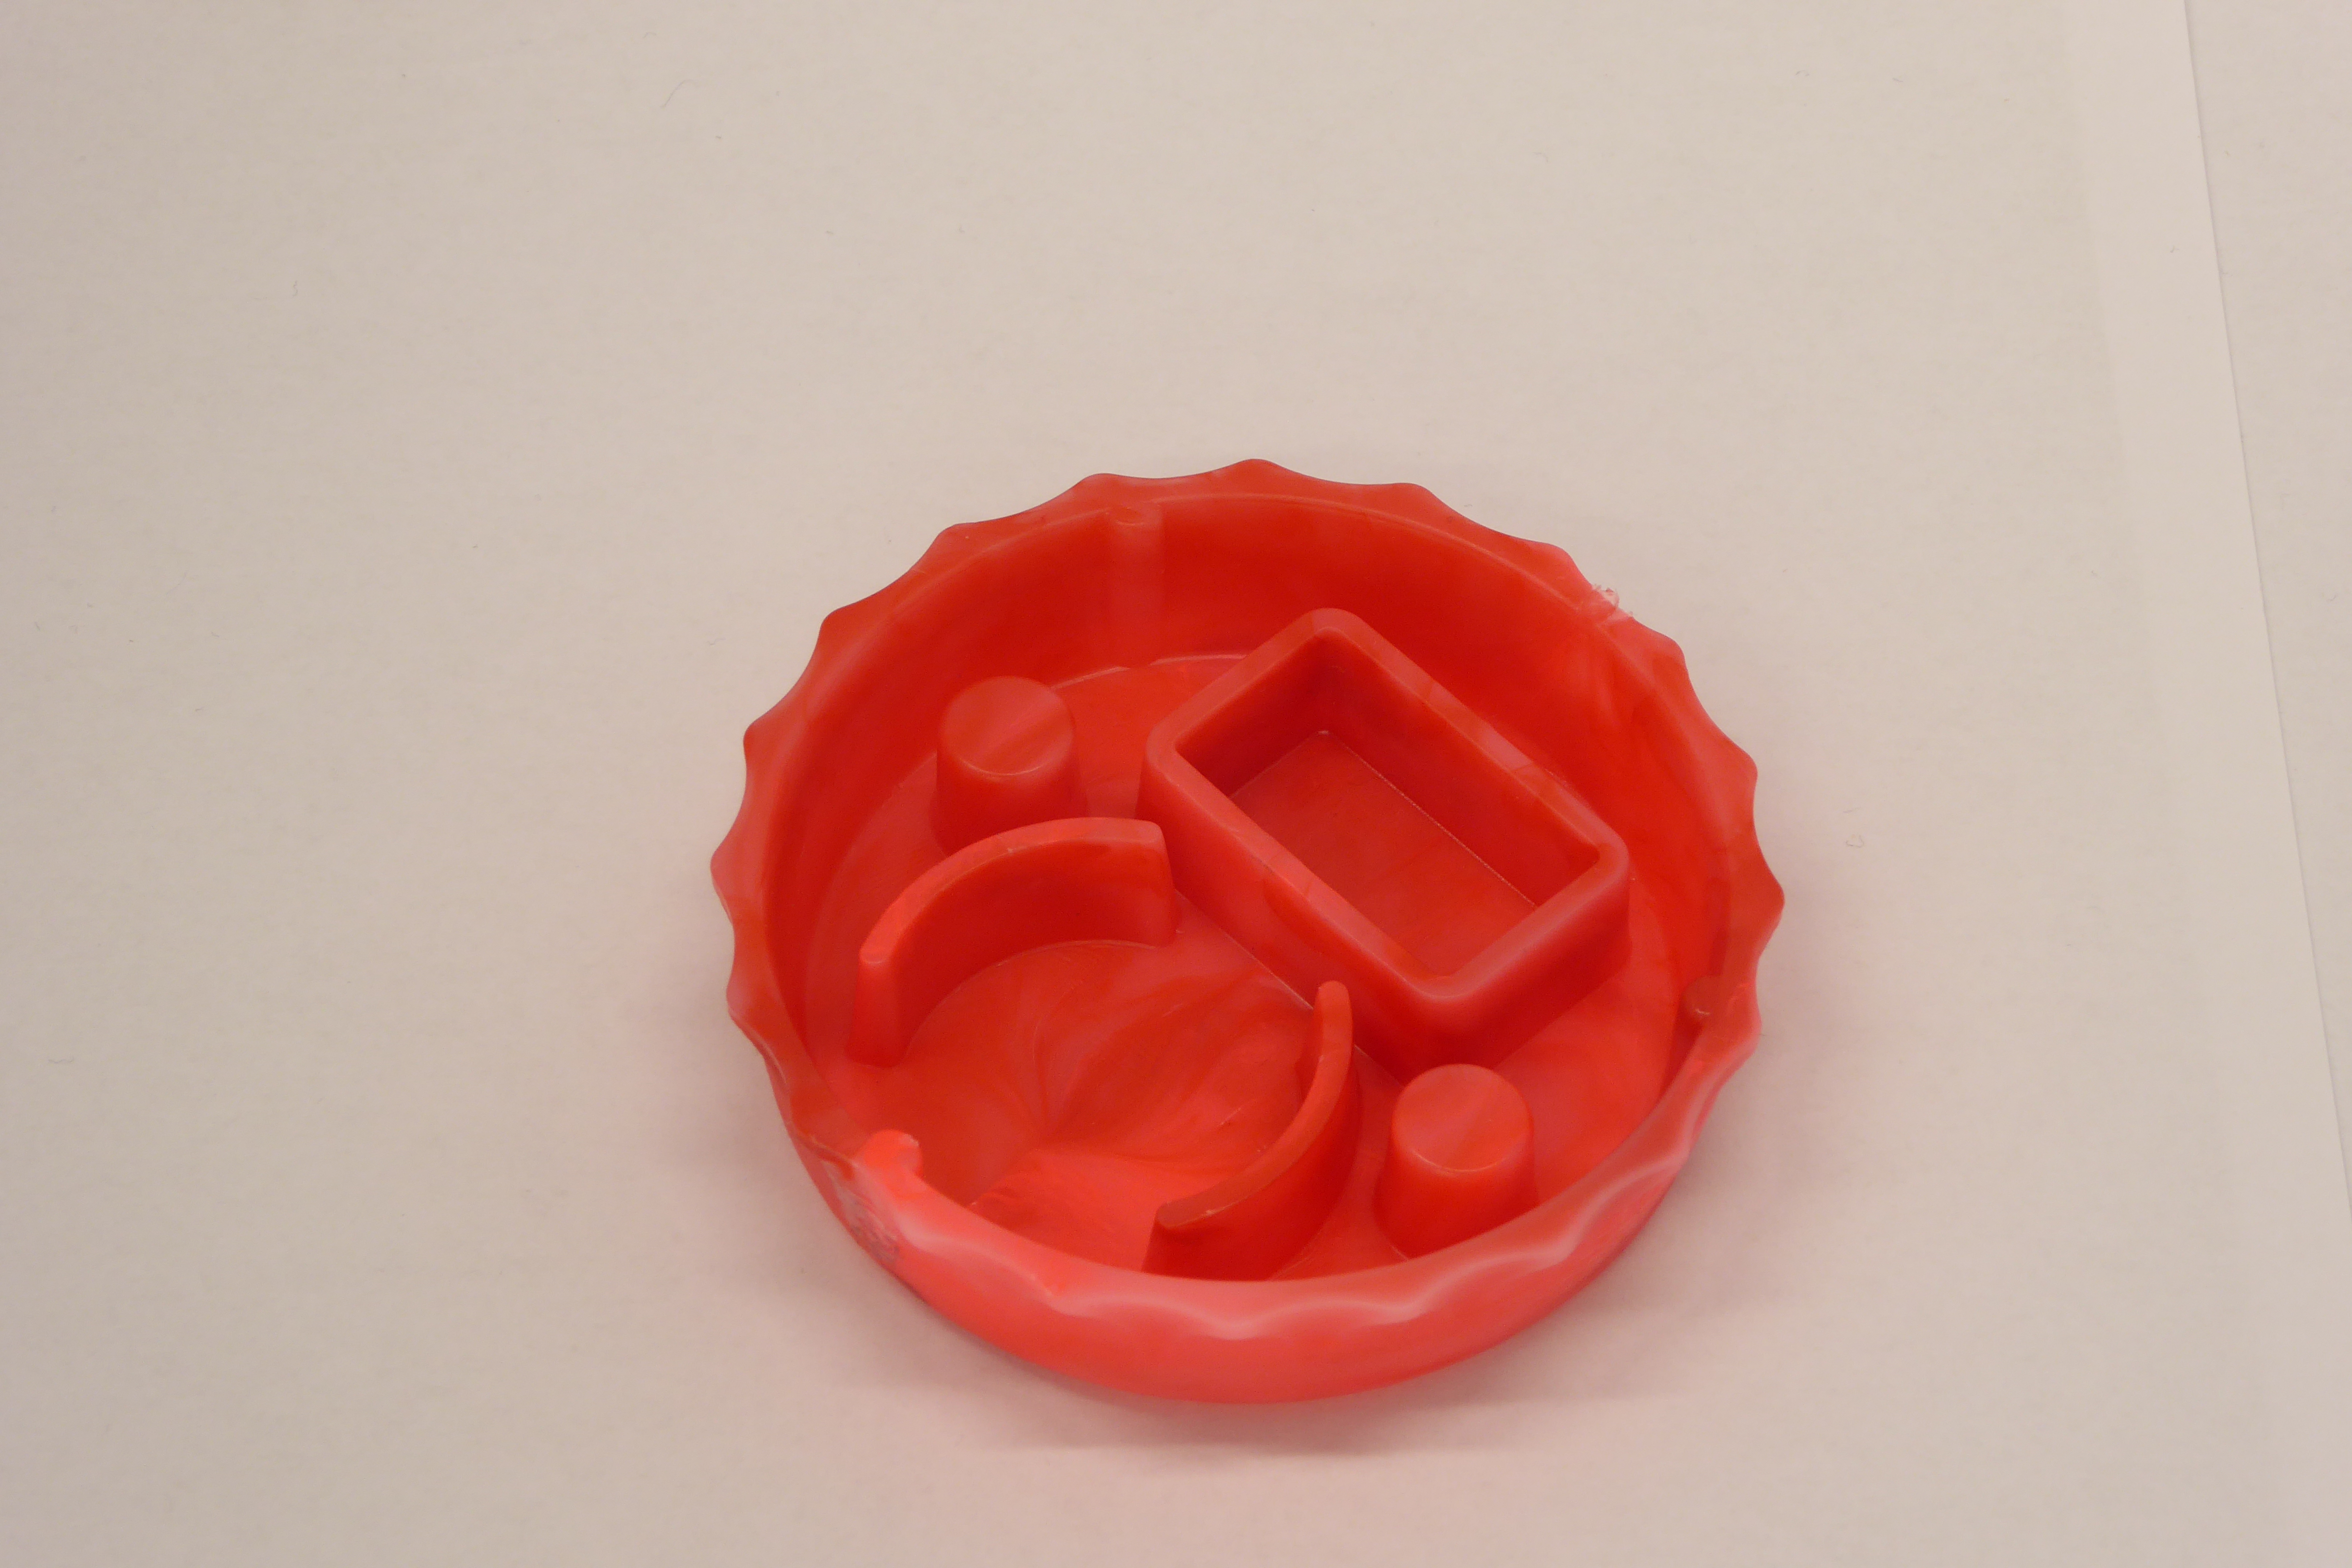
Label: Bottle Opener - Cover